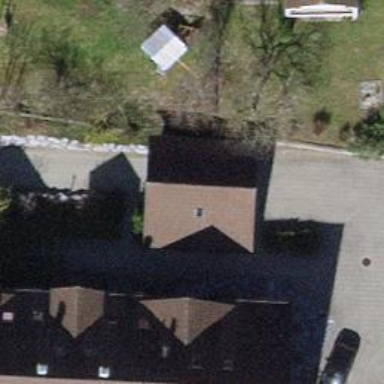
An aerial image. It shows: Carport building.